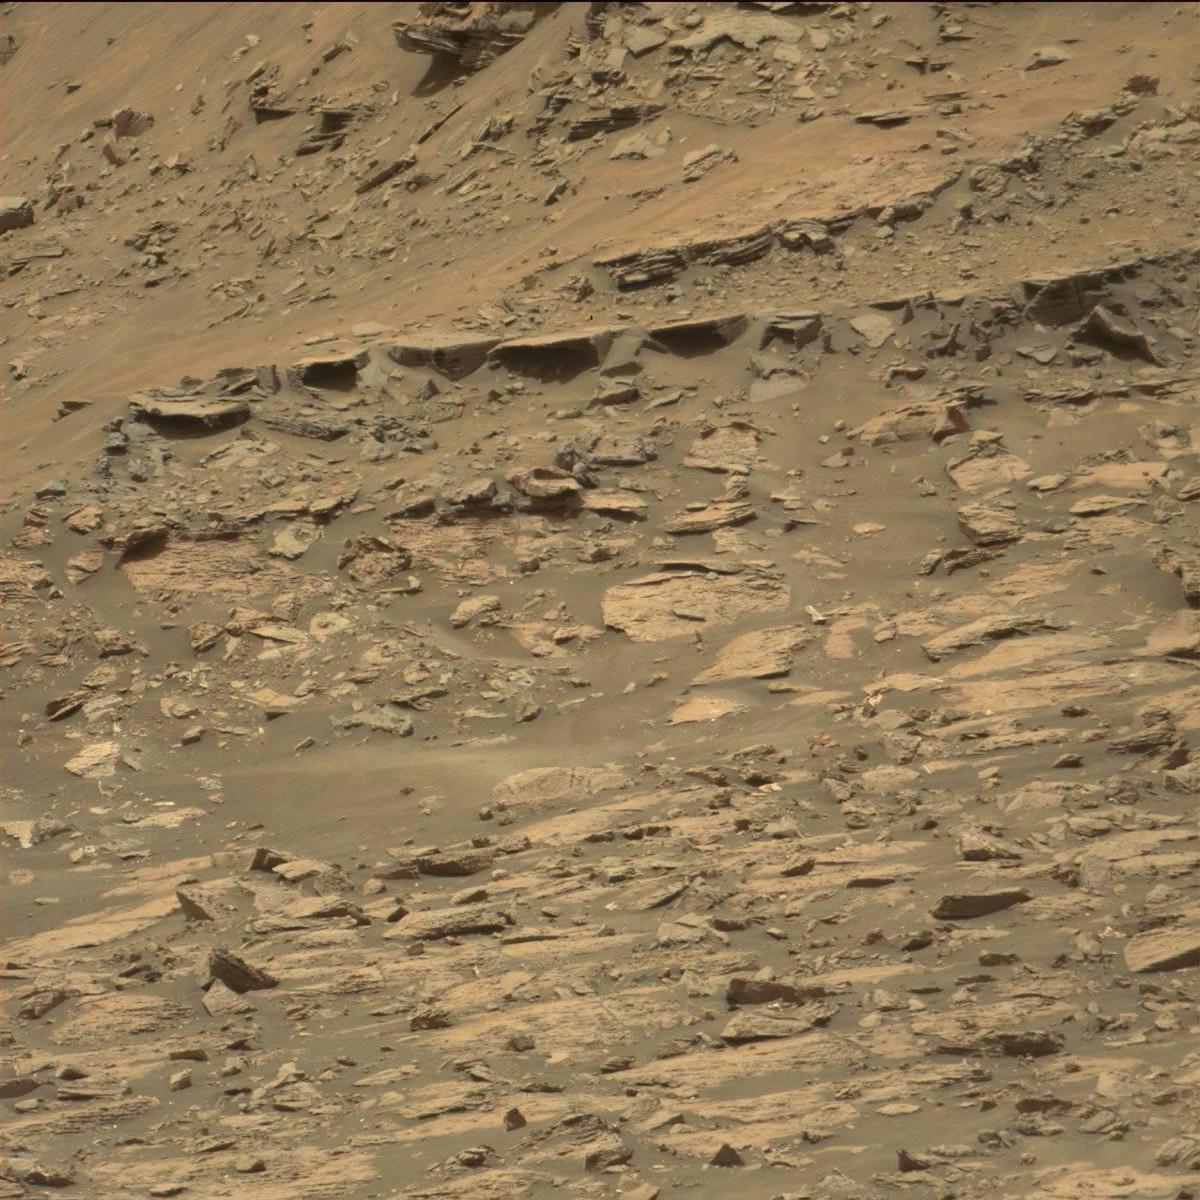
Terrain classes present: Bedrock, Rock, Sand / Soil